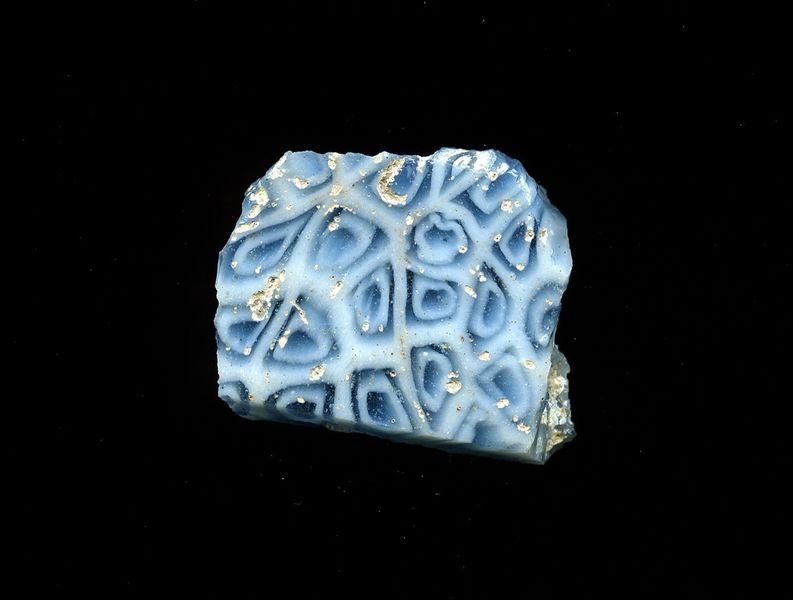
Titel: Fragment eines Gefäßes
Standort: Hamburg
Institution: Museum für Kunst und Gewerbe Hamburg
Schlagwörter: glas, antike, geschnitten, kaiserzeit, gepresst, gefäß, frühe kaiserzeit, prinzipat, römische, mittlere, späte